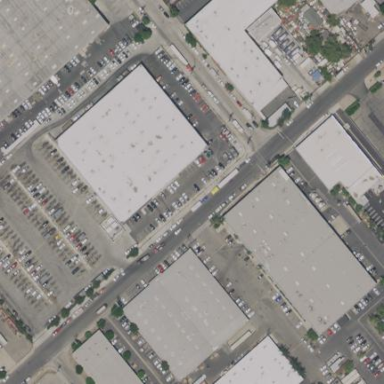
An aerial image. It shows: Warehouse building.